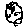
Label: moon